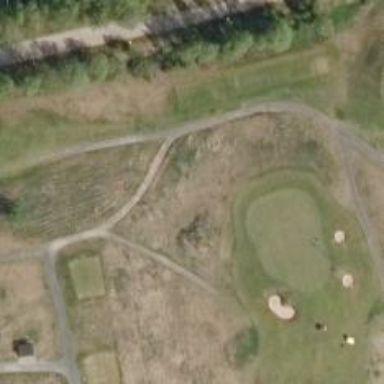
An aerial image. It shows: Pathway for golfing.